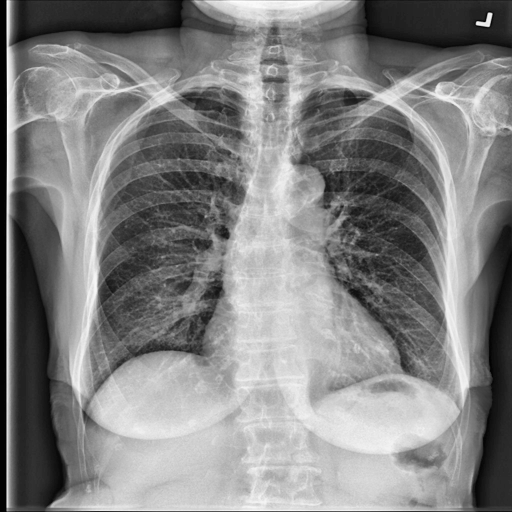
Finding: NORMAL